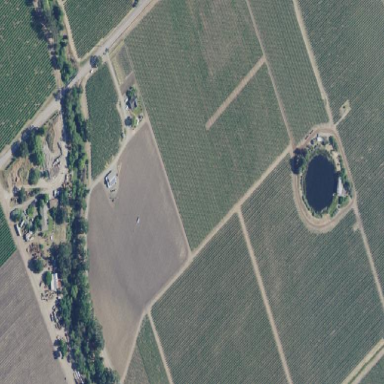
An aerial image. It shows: Vineyard where grapes are grown.